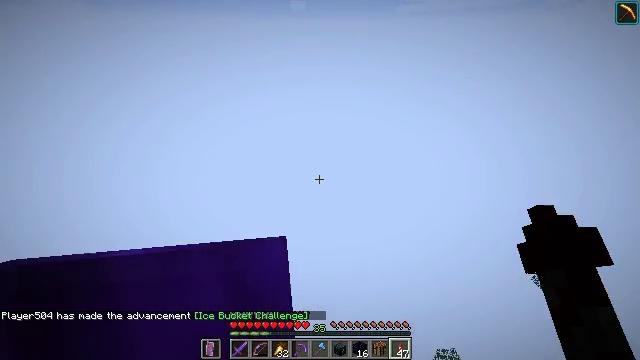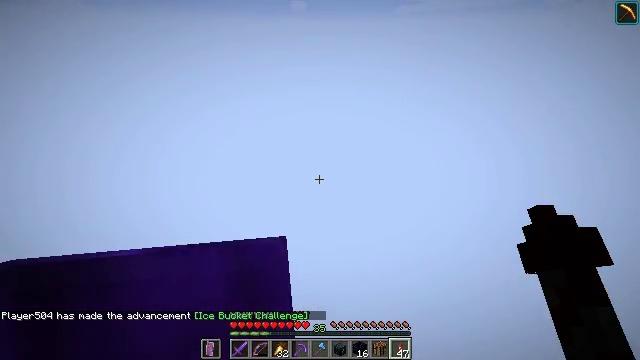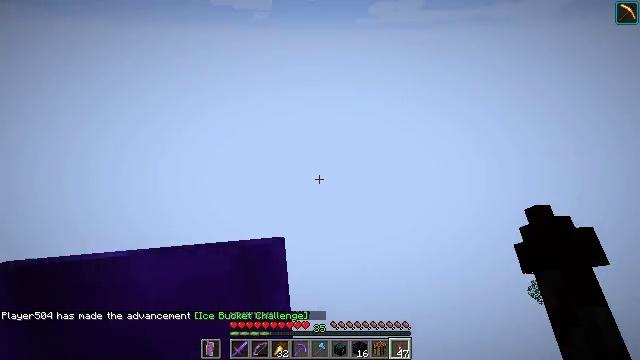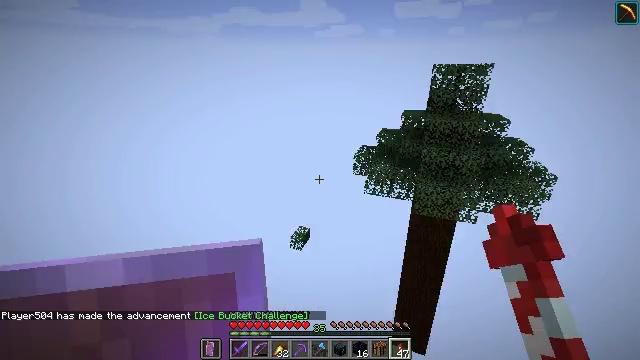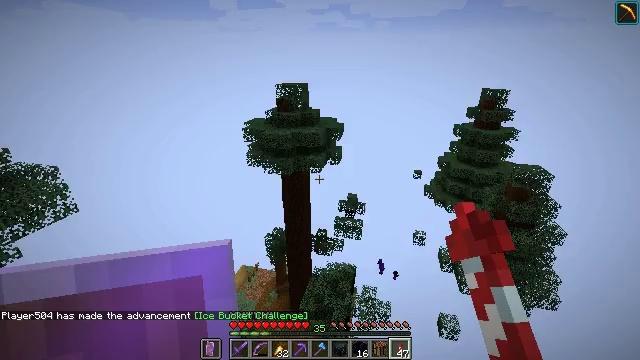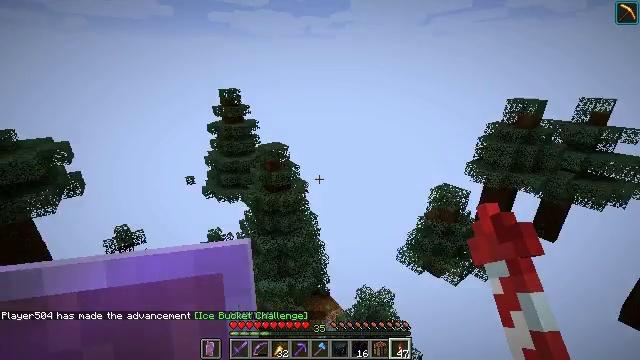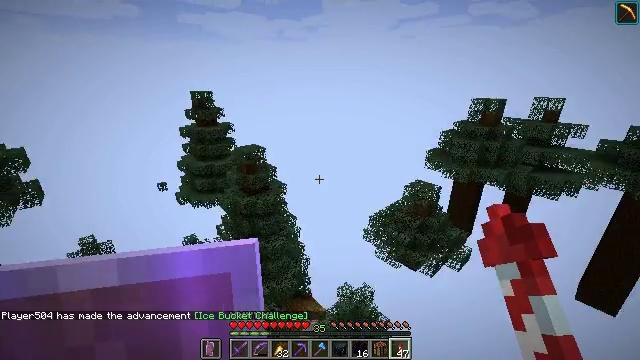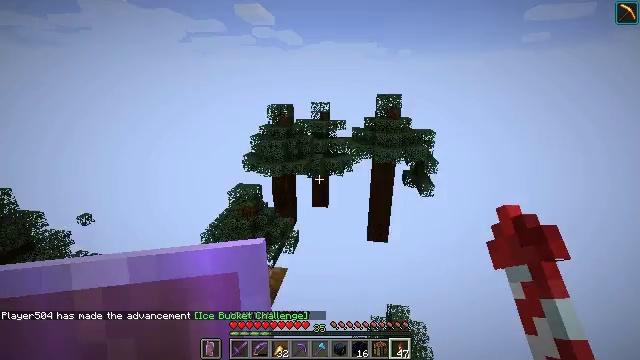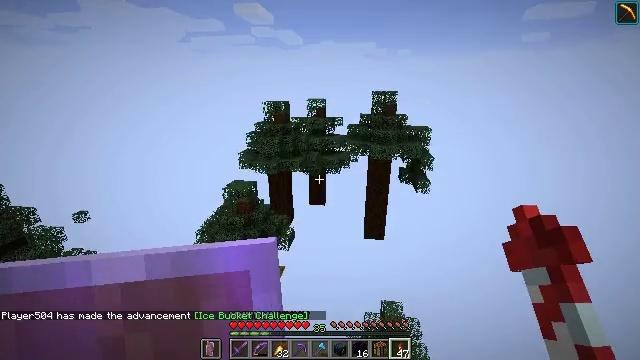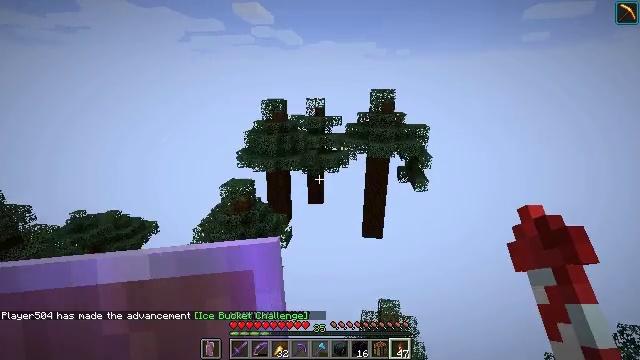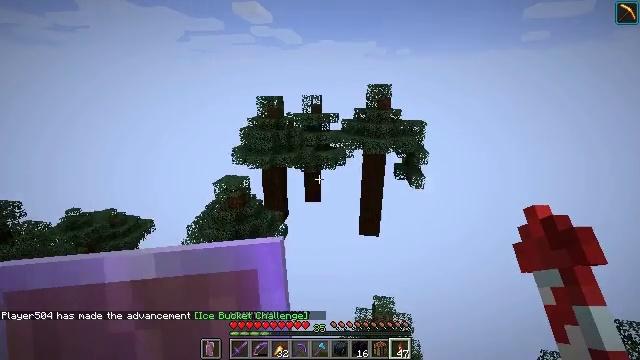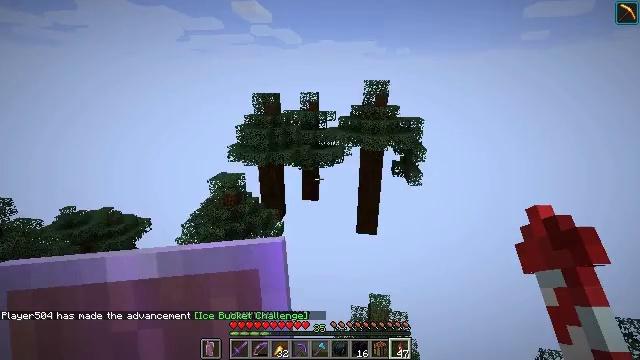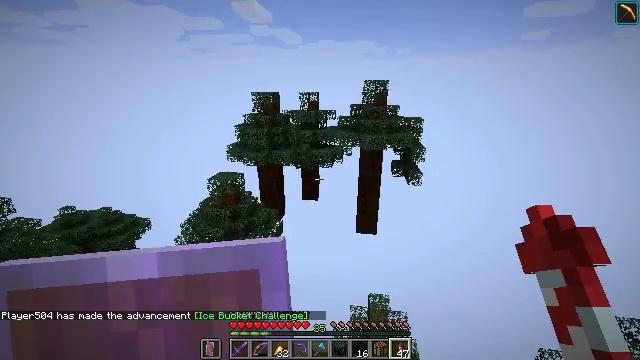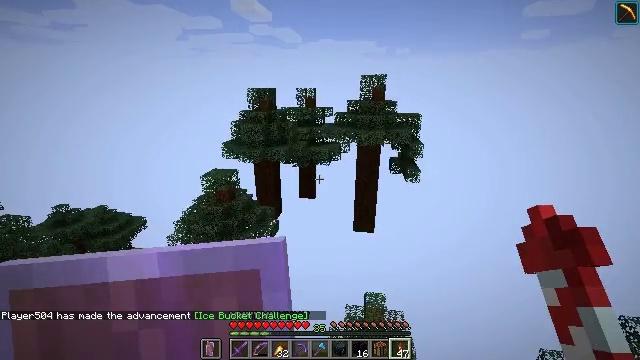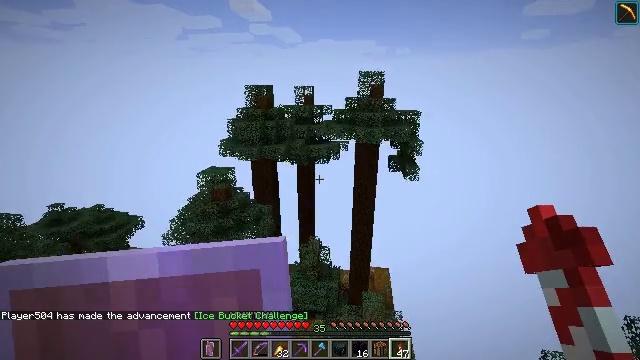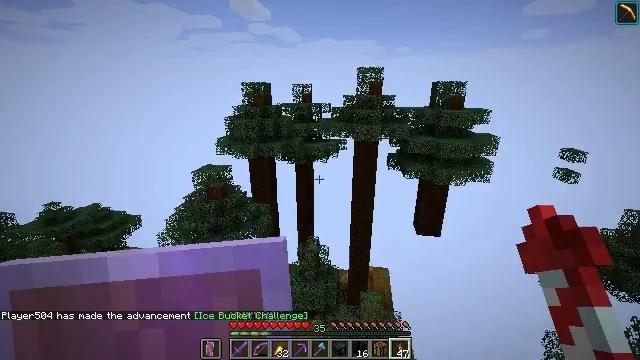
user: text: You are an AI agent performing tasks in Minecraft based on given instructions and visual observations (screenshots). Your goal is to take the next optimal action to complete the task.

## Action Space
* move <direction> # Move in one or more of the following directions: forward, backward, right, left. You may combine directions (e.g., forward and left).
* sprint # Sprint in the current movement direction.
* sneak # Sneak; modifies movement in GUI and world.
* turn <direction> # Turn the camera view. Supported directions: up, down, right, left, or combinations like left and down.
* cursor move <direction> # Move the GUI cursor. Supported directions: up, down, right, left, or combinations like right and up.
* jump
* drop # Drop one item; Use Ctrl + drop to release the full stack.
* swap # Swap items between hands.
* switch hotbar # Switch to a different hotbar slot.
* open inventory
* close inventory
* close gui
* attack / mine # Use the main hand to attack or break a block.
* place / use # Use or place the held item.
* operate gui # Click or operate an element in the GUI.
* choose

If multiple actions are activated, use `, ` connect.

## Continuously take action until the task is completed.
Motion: motion action
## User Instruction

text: Open the crafting table and craft a light gray carpet.
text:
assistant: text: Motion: attack / mine
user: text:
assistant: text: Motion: turn right and up, attack / mine
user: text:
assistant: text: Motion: turn right and up, attack / mine
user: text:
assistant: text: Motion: turn right and down, attack / mine
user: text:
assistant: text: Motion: turn right and up, attack / mine
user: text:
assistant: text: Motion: turn right, attack / mine
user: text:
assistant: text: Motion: turn right and up, attack / mine
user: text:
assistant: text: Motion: attack / mine
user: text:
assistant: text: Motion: attack / mine
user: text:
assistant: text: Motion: attack / mine
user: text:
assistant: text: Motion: attack / mine
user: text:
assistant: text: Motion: attack / mine
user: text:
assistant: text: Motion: attack / mine
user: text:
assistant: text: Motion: attack / mine
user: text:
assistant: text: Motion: attack / mine
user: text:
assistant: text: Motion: turn left, attack / mine
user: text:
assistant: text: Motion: turn left, attack / mine
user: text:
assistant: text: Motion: turn left, attack / mine
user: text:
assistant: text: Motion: turn left and down, attack / mine
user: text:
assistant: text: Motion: turn left, attack / mine
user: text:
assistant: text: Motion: turn left, attack / mine
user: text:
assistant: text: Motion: turn left, attack / mine
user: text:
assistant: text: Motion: attack / mine
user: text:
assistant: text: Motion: attack / mine
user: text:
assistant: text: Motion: attack / mine
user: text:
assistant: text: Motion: attack / mine
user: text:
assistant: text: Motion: attack / mine
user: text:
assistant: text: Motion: turn left, attack / mine
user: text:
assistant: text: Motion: turn left, attack / mine
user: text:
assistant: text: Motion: turn left and down, attack / mine